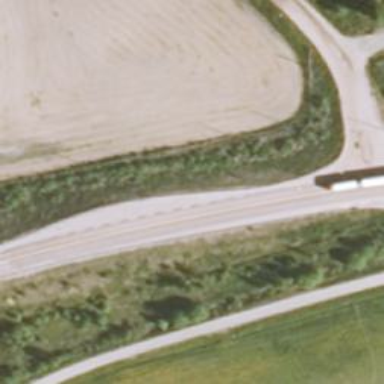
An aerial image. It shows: Asphalt road designated as trunk highway.